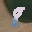
Label: 8